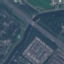
Land use / land cover: Highway